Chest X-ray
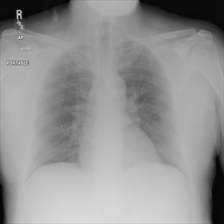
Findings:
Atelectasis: negative
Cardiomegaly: negative
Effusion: negative
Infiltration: negative
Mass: negative
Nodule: negative
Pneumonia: negative
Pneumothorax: negative
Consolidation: negative
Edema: negative
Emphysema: negative
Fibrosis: negative
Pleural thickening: negative
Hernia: negative